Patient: sex M, age 69
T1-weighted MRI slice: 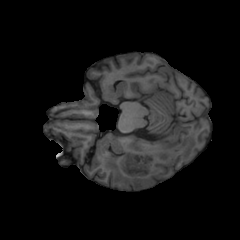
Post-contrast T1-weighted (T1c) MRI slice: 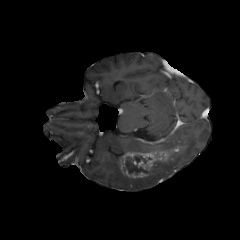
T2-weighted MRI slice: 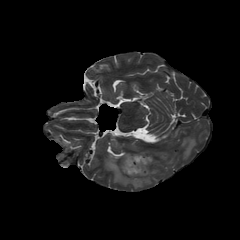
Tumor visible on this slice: yes
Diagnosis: Glioblastoma, IDH-wildtype
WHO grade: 4